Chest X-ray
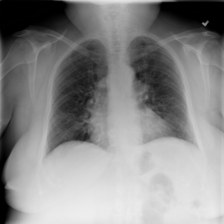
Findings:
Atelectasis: negative
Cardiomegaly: negative
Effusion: negative
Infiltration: negative
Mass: negative
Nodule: negative
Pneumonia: negative
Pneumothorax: positive
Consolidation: negative
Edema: negative
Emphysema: negative
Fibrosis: negative
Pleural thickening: negative
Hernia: negative